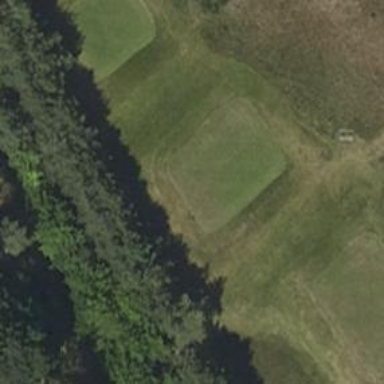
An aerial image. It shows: Golf tee.